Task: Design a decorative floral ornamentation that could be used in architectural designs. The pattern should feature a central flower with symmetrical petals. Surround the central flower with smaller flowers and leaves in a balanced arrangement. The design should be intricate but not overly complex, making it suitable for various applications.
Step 292:
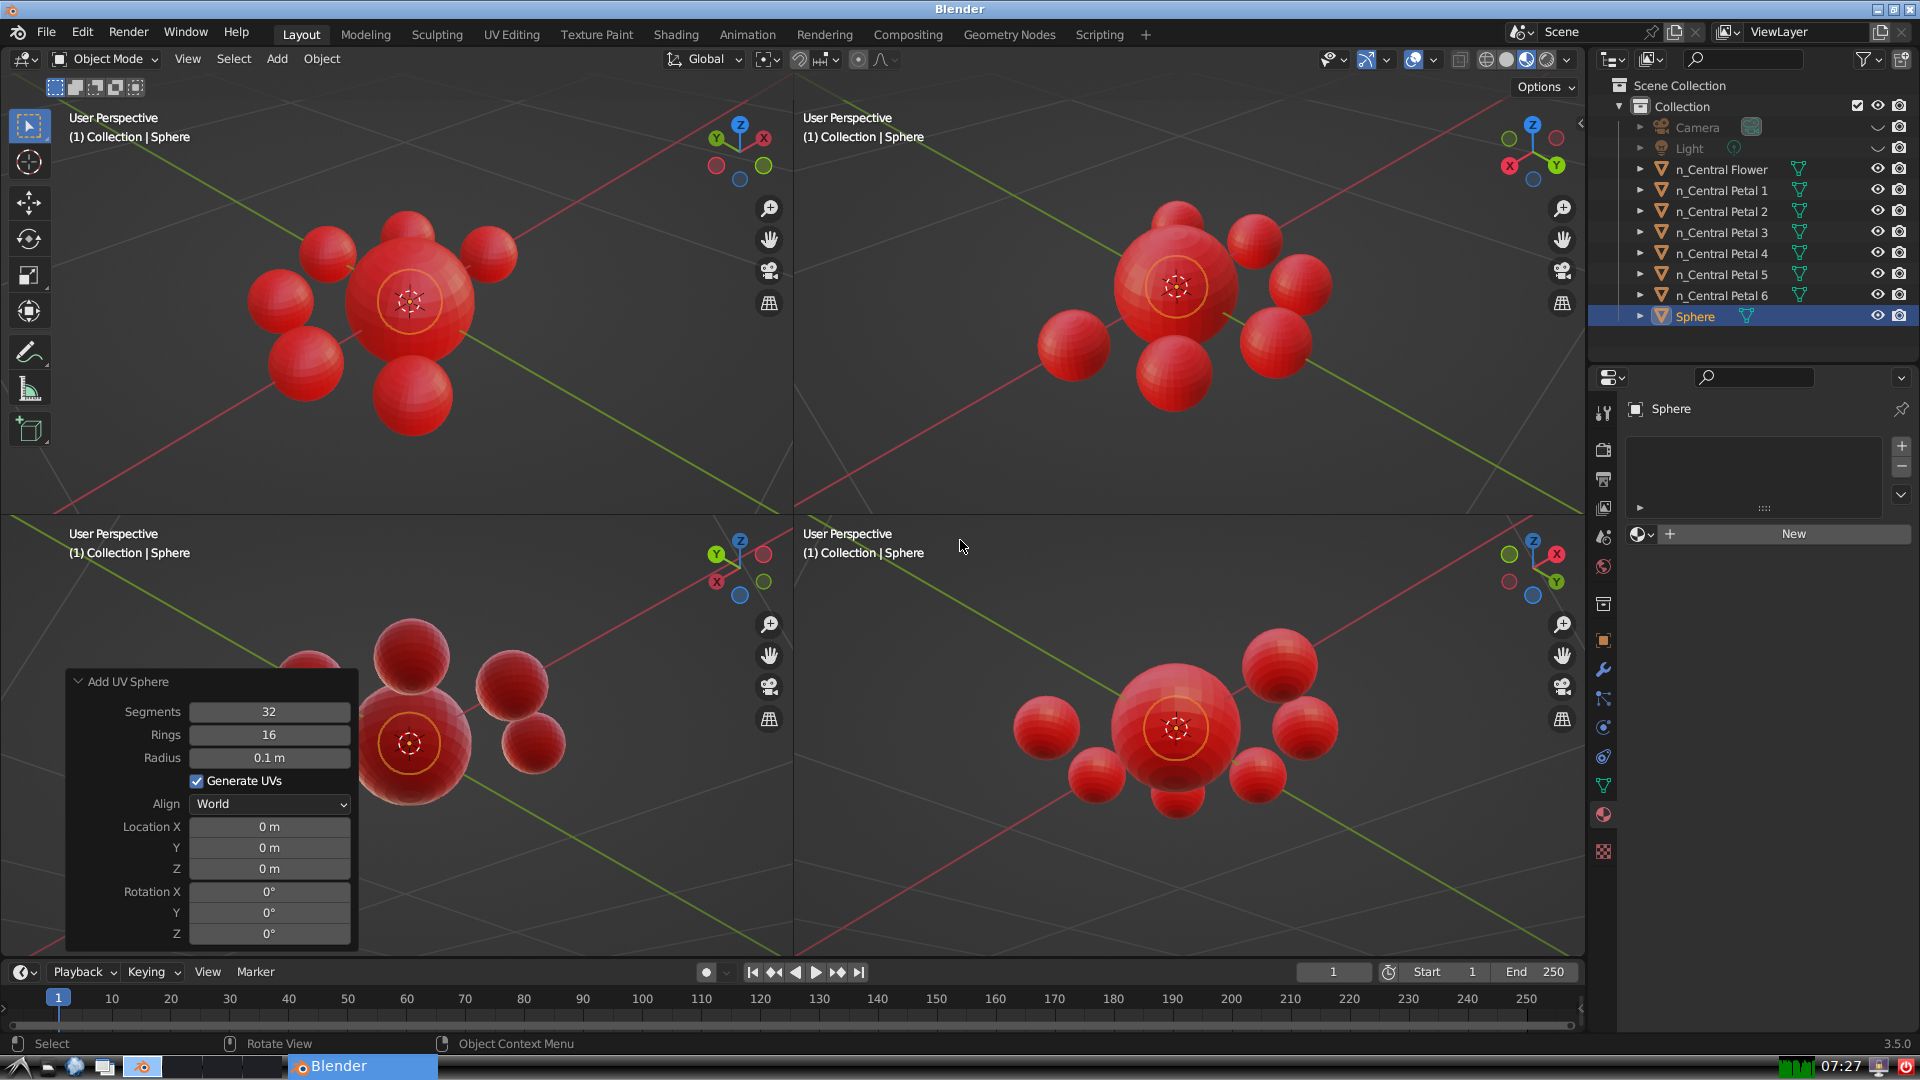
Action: {"mouse_move": [270, 827]}